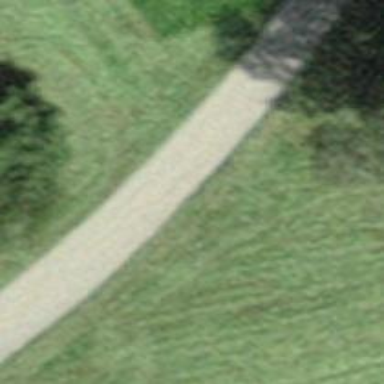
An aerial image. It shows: Well-maintained track road with grade 1 tracktype.